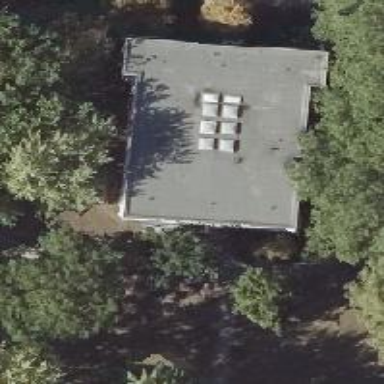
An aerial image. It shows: Residential building with flat roof made of tar paper. The building's color is white.